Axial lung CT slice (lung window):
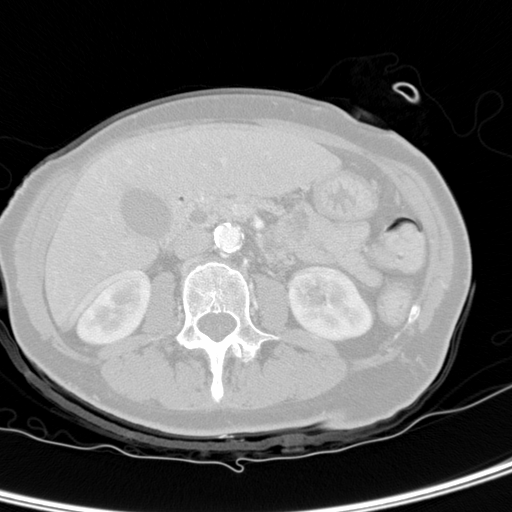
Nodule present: no